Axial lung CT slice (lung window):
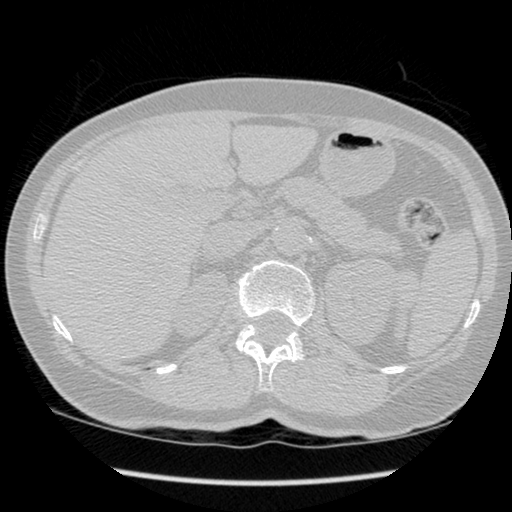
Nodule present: no